Milling tool wear sample.
Tool blade image: 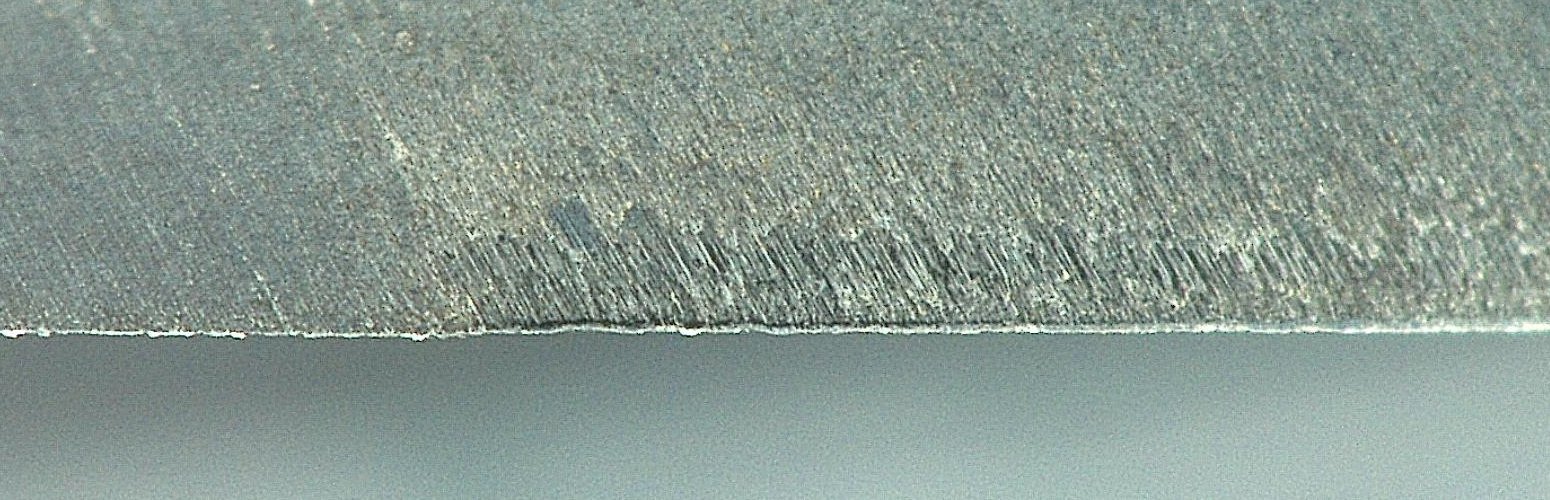
Chip image: 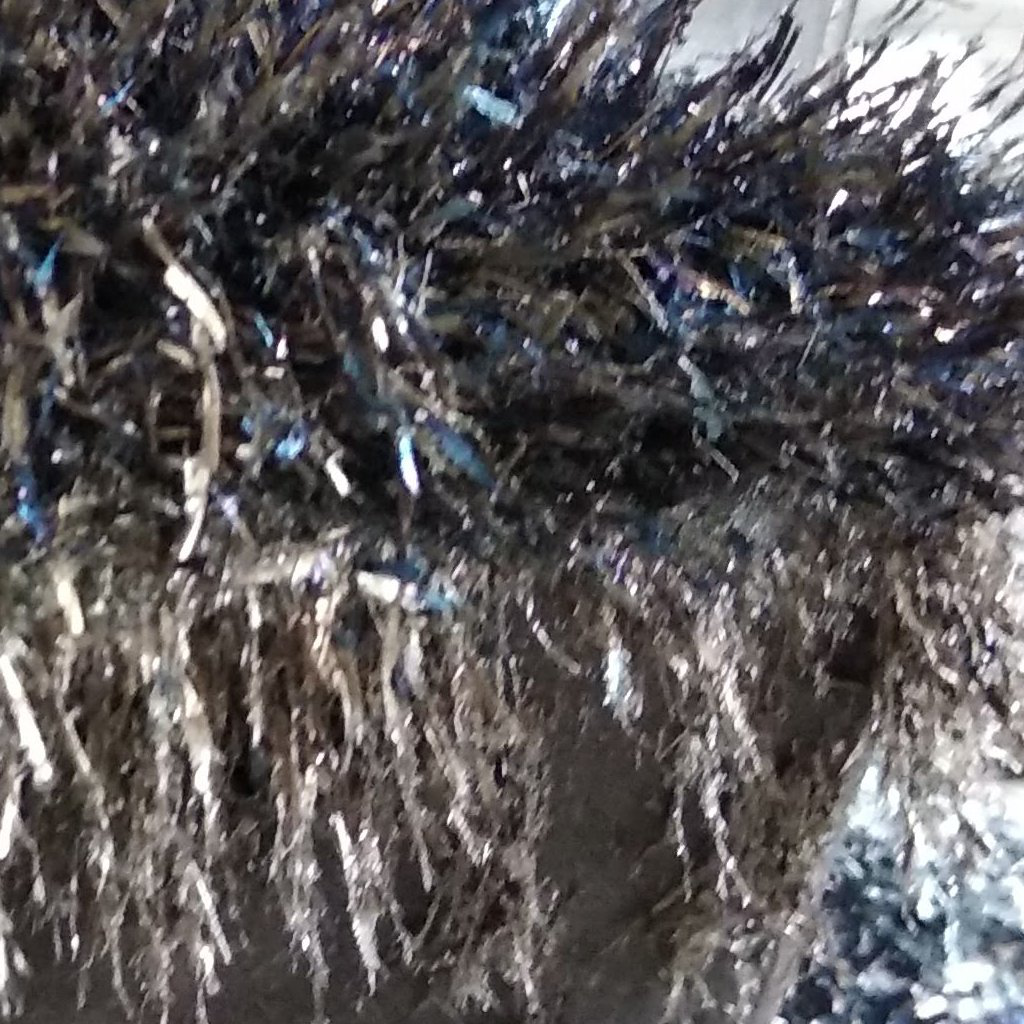
Workpiece image: 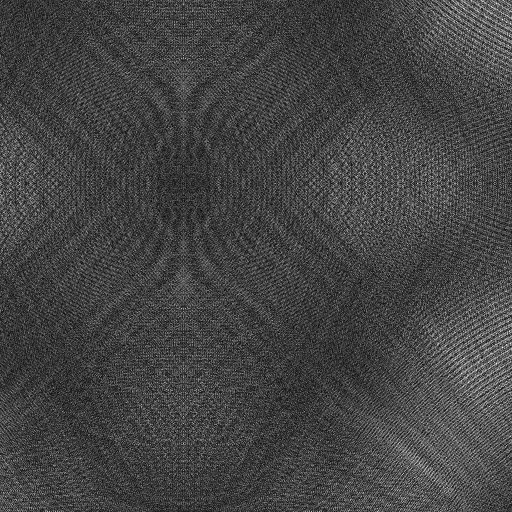
Tool wear state: sharp
Gaps: 0
Flank wear: 44.26
Overhang: 7.1
Force-signal Mel-spectrograms (X, Y, Z axes): 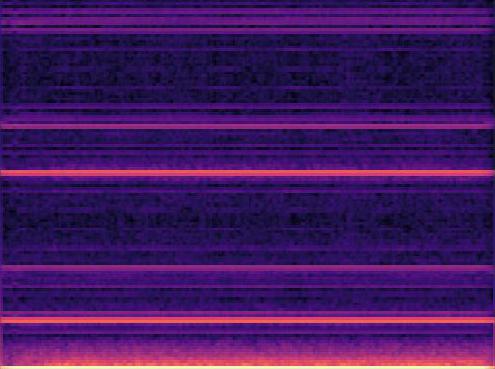 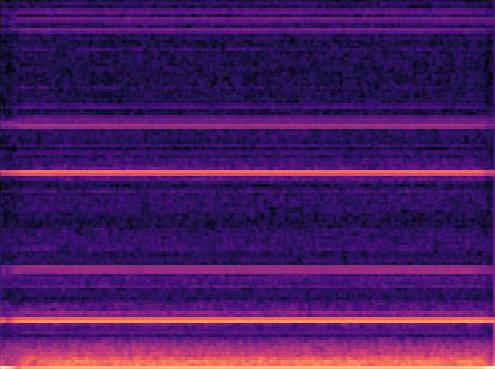 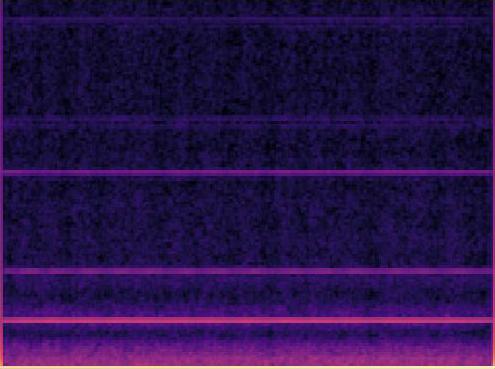
Force-signal scalograms (X, Y, Z axes): 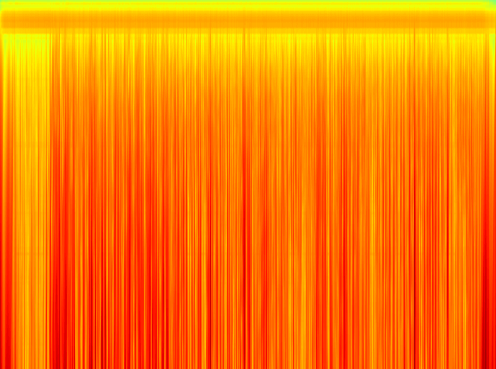 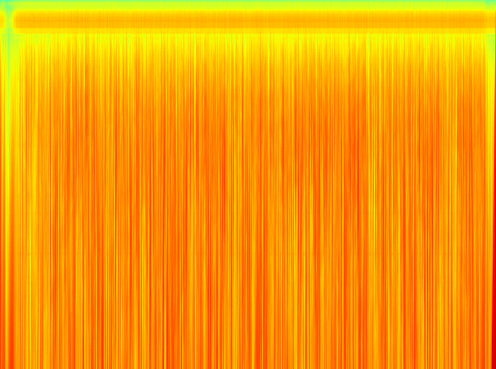 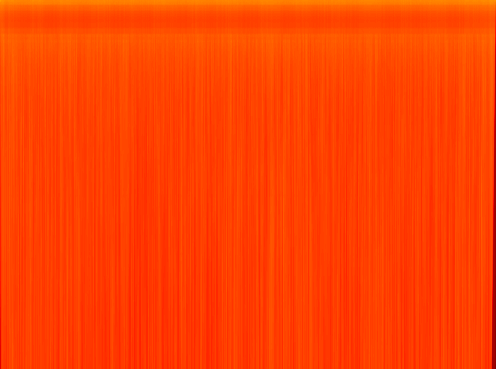
Force phase: initial_break_in_wear